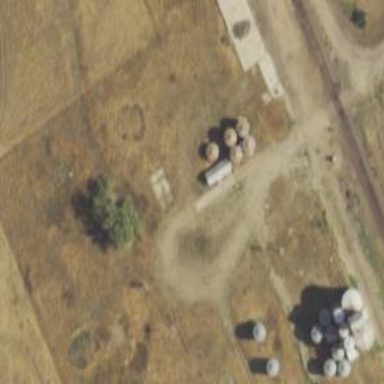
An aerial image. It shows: Silo.